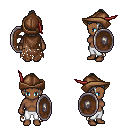
a pixel art fantasy rpg character, female body template, human, dark skin, brown tattered cape, white pants, white long topknot hairstyle, leather cap, shield, four views (front, back, left, right), 2x2 character sprite sheet, small pixel art, hard edges, no anti-aliasing